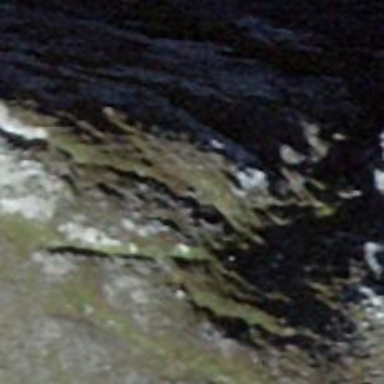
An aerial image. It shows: Cliff in nature.